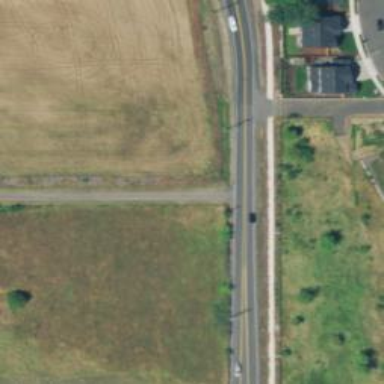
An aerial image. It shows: Secondary road with asphalt surface and sidewalk on the left side.